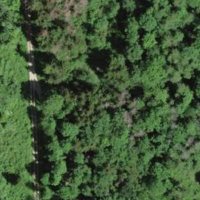
EUNIS habitat code: 44
Species observed at this site:
Cephalanthera rubra